Question: I have to column User and MyDream. I need create query with OrmLite with dispaly my_dream by firebase_id.
This my sql query
select my_dream_id, title_dream,descryption_dream,saveDataDream from MyDream,User where User.user_id = MyDream.user_user_id and User.firebaseId='56789'
I don't idea have write query in Java

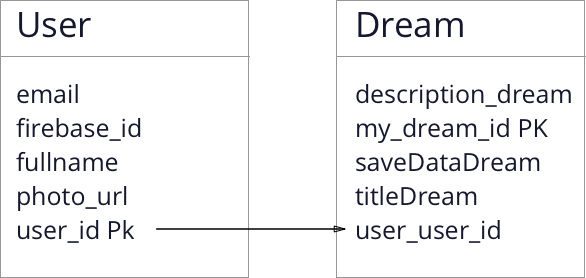
Answer: First of all, you need to define your classes:
'''
public class User {
@DatabaseField(id = true)
private Integer user_id;
@DatabaseField
private String email;
@DatabaseField
private Integer firebase_id;
@DatabaseField
private String fullname;
@DatabaseField
private String photo_url;
@ForeignCollectionField
private LazyForeignCollection<Dream, Integer> dreams;
}
public class Dream {
@DatabaseField(id = true)
private Integer my_dream_id;
@DatabaseField
private String description_dream;
@DatabaseField
private ?? saveDataDream;
@DatabaseField
private String titleDream;
@DatabaseField(columnName = "user_user_id", foreign = true)
private User user;
}
'''
Then, as I've asked <URL> to query the results
Its the same explanation, but here is the code to your example
'''
Dao<User, Integer> userDao = DaoManager.createDao(getConnectionSource(), User.class);
Dao<Dream, Integer> dreamDao = DaoManager.createDao(getConnectionSource(), Dream.class);
QueryBuilder<User, Integer> userQa= userDao.queryBuilder();
userQa.where().eq("firebaseId", 56789);
QueryBuilder<Dream, Integer> dreamQa = dreamDao.queryBuilder();
users = userQa.join(dreamQa).query();
'''
Then you can access dreams from User's object 'users.get(i).getDreams()' using 'iterator()', like this:
'''
CloseableIterator<Dream> itDream = users.get(id).getDreams().closeableIterator();
try {
while (itDream.hasNext()) {
Dream dream = itDream.next();
}
} finally {
try {
itDream.close();
} catch (IOException e) {
Log.e(TAG, "FAIL", e);
}
}
'''